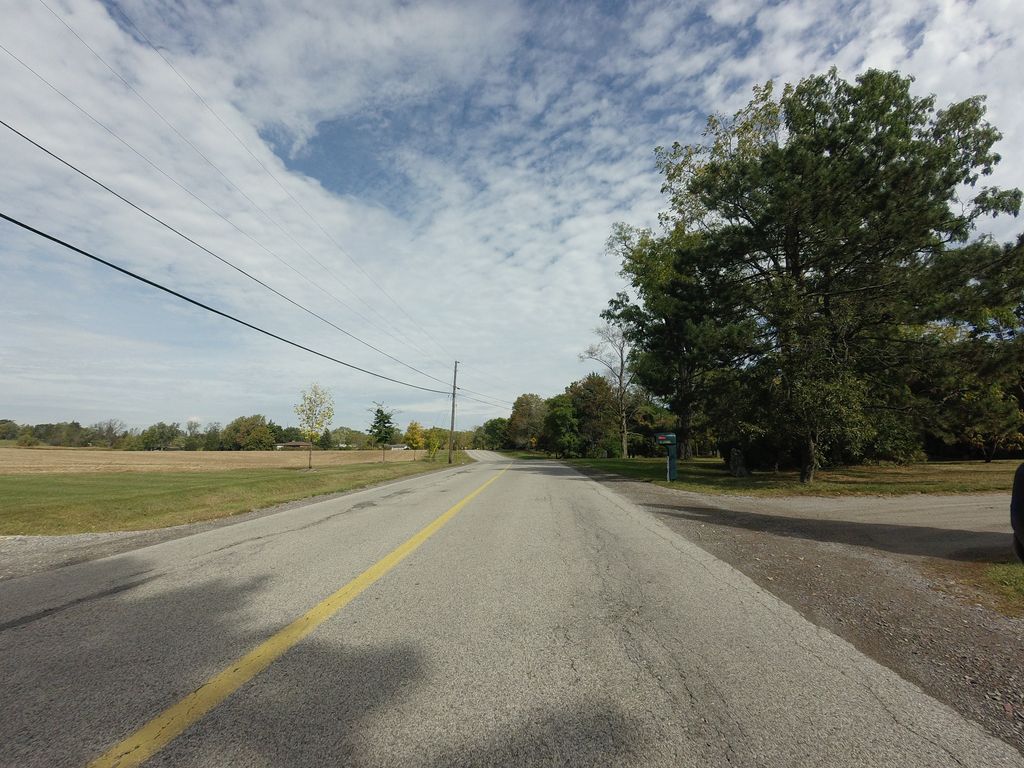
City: hamilton